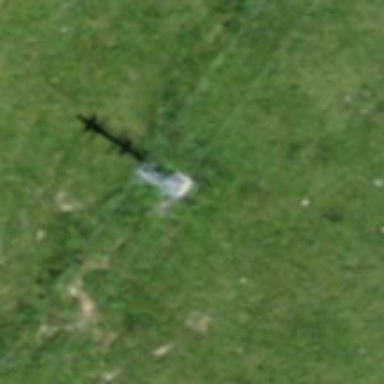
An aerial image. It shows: Pylon for aerialway.